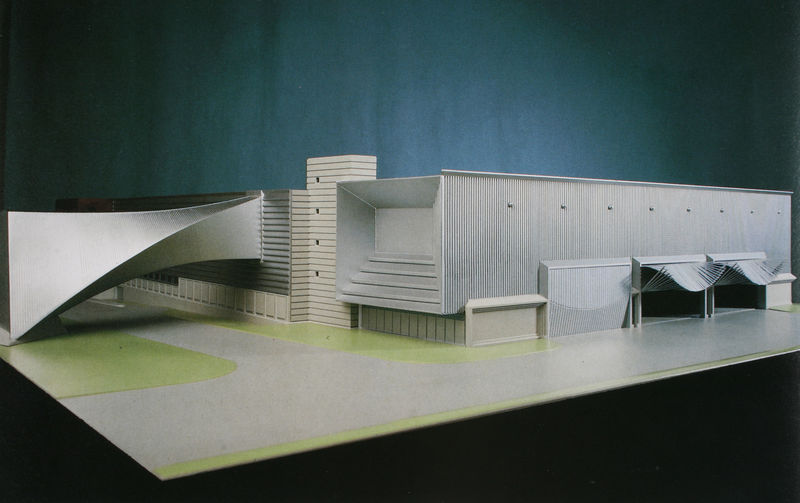
Titel: Modellansicht
Künstler: Santiago Calatrava
Standort: Coesfeld/Lette
Institution: Industrieanlage
Schlagwörter: grün, fenster, grau, tür, gebäude, weg, architektur, turm, modell, türen, tor, tore, treppenhaus, lagerhalle, architekturmodell